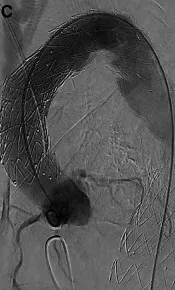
Intraoperative angiography. (C) Postoperative result after placing an uncovered stent in the aortic arch ("Reverse PETTICOAT.
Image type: radiology (x_ray)